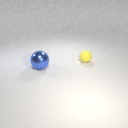
small yellow rubber sphere to the right of large blue metal sphere